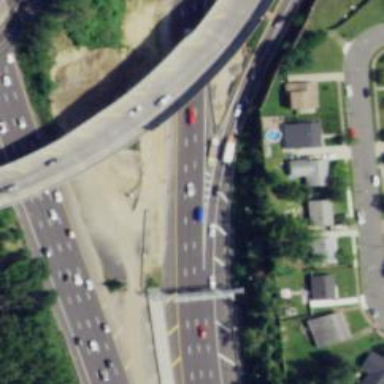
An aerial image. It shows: Asphalt motorway_link at interchange.